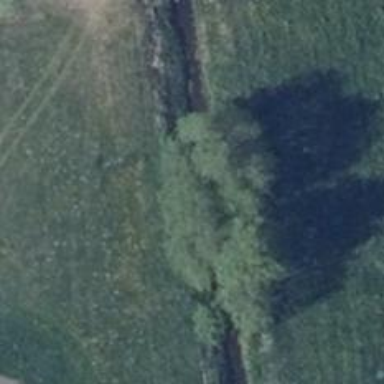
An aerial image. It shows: Deciduous tree in agricultural area.